Aerial crown-view tile of a tropical tree (Barro Colorado Island, Panama), acquired 20240918:
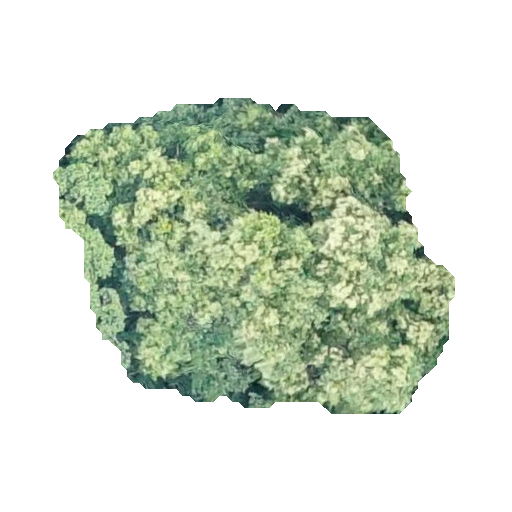
Species: Prioria copaifera
GBIF accepted scientific name: Prioria copaifera
Crown area: 150.01 m²